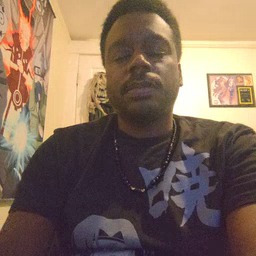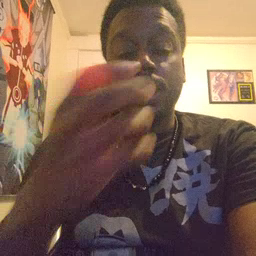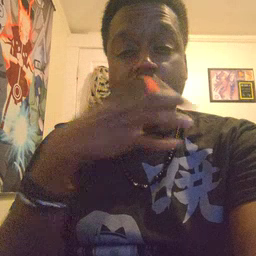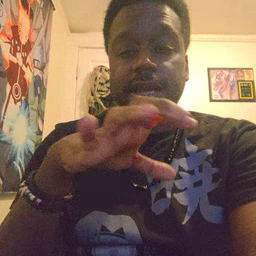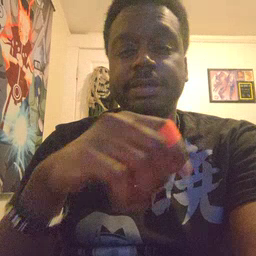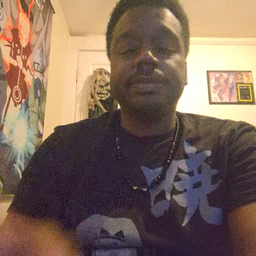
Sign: hot